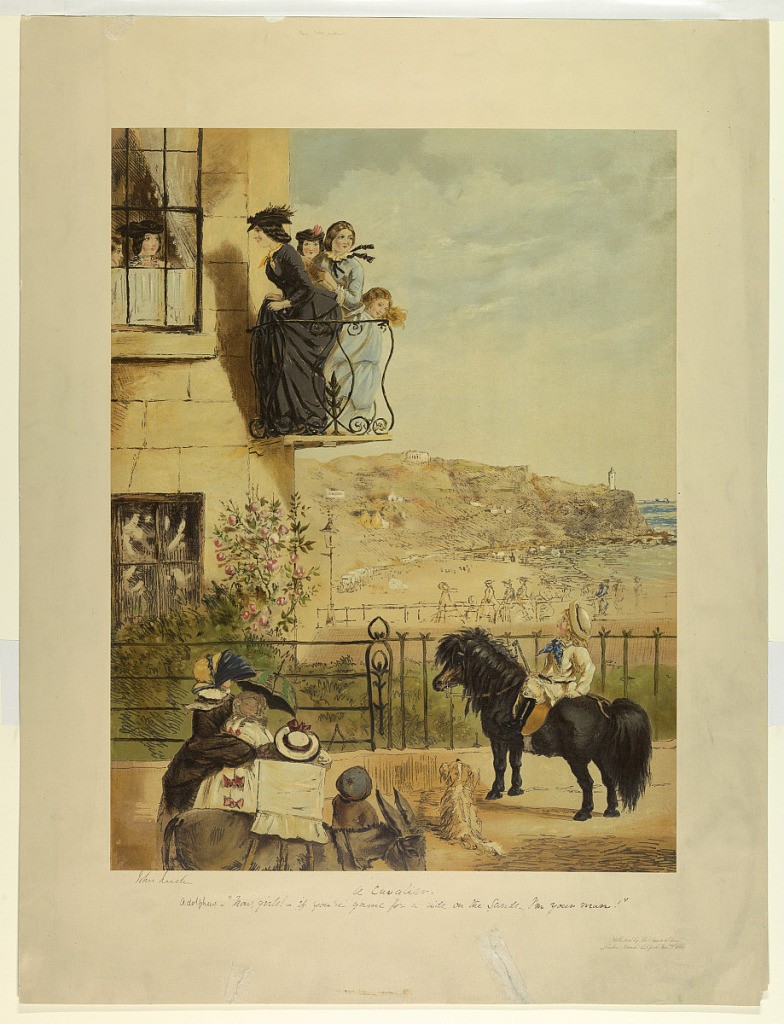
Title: A Cavalier (Proof)
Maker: John Leech, English, 1817 - 1864
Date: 1865
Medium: Chromolithograph on paper, mounted on heavy paper
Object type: Chromolithograph
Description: House, left, overlooking a beach and rocks. Four girls on a small balcony, others at a window. A young man on a pony below, right. Title and comment, artist's and publisher's names and date below.